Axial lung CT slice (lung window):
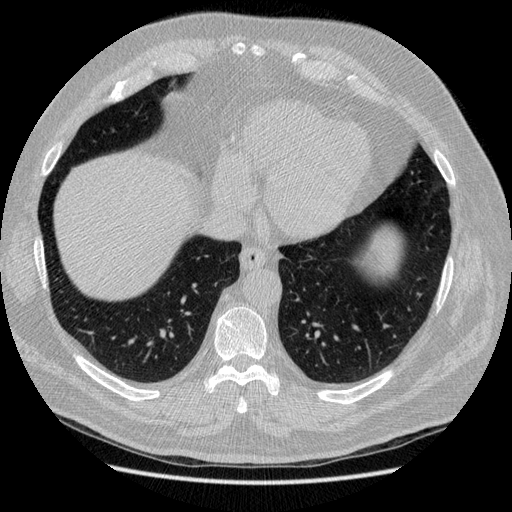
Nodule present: no